Field crop: maize
Growth stage: 2
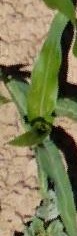
Species: maize